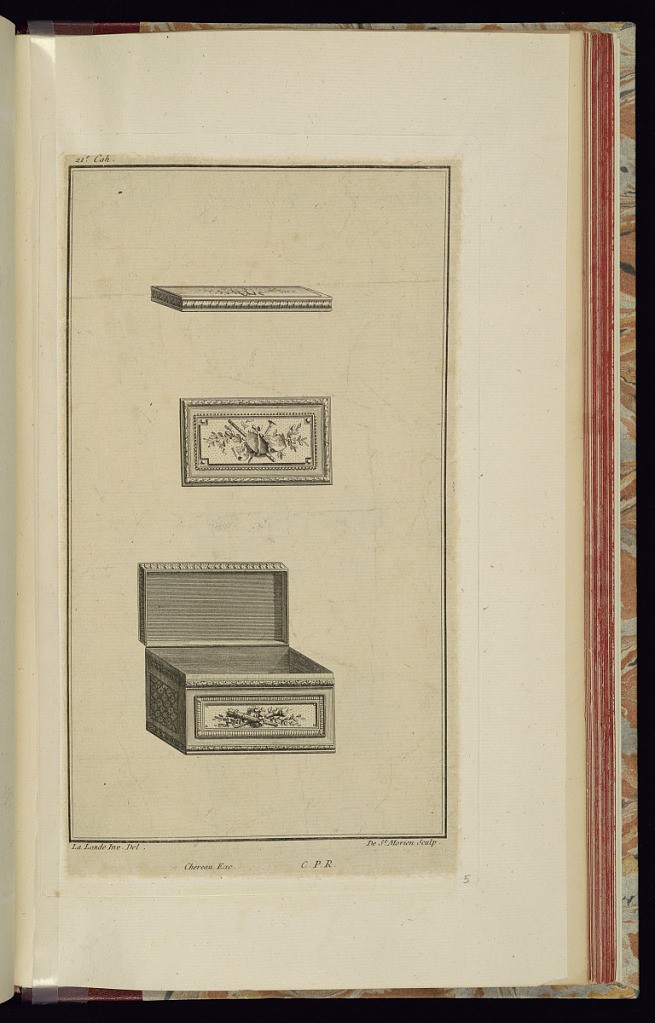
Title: Box or Snuffbox Design
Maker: Richard de Lalonde, French, active 1780–96
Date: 1775-1788
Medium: Etching on off-white laid paper
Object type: Print
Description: Design for a rectangular box or snuffbox showing, from top to bottom, the elevation of the lid, with band of lamb tongue ornamentation; the top view of the lid, with a trophy of musical instruments on it; and a slightly angled front view of the box, with lid open at the hinge, and which features a trophy of a quiver and a torch bound with a wreath, and a lozenge pattern on the side. The plate is signed but not numbered.